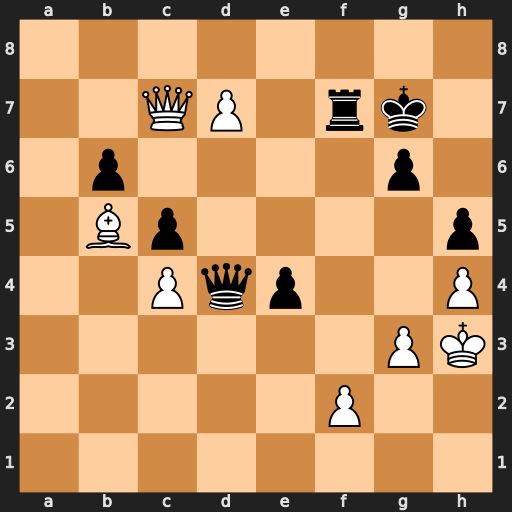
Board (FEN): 8/2QP1rk1/1p4p1/1Bp4p/2Pqp2P/6PK/5P2/8
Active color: w
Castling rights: -
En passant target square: -
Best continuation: d8=Q Rxc7 Qxc7+